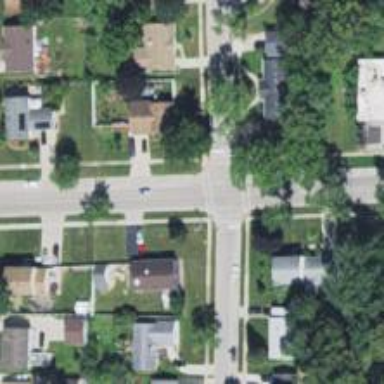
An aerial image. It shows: Residential road.